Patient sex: M
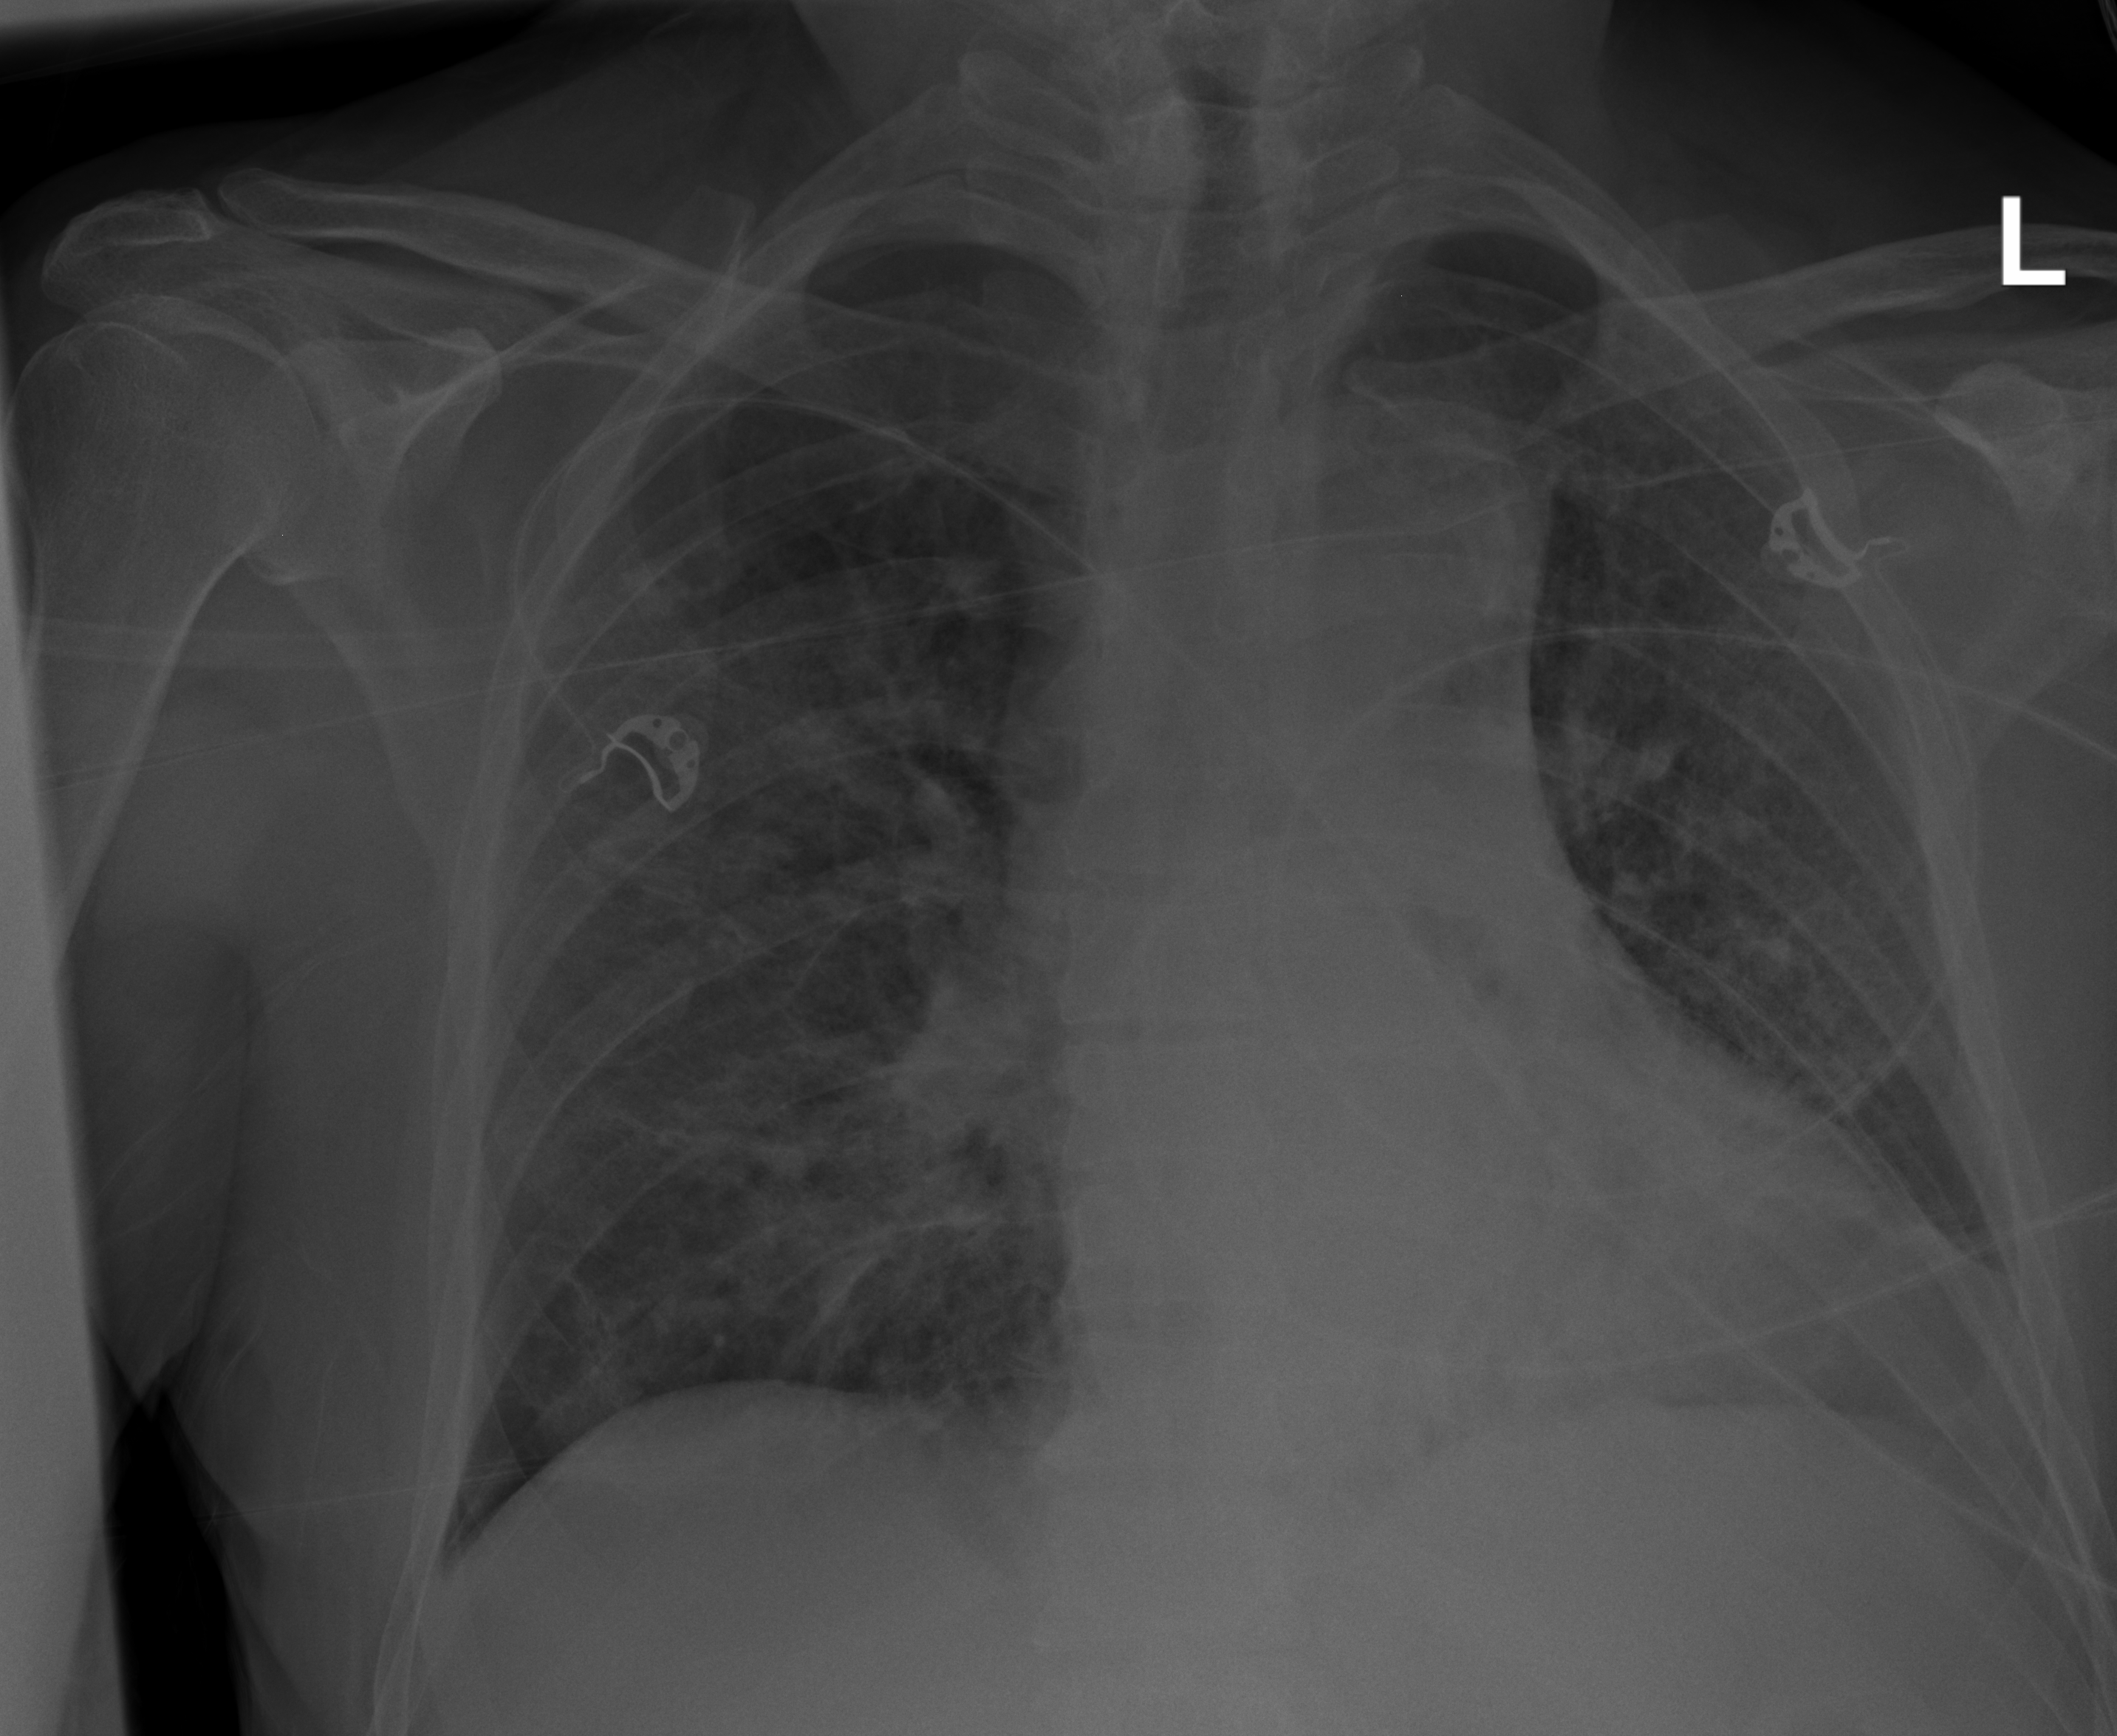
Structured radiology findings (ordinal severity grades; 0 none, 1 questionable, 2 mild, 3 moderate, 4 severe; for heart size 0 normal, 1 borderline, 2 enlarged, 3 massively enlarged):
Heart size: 1
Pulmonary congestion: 2
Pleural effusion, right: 1
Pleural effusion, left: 2
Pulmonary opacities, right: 2
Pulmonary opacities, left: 2
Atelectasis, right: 2
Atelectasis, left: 2